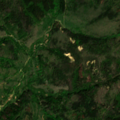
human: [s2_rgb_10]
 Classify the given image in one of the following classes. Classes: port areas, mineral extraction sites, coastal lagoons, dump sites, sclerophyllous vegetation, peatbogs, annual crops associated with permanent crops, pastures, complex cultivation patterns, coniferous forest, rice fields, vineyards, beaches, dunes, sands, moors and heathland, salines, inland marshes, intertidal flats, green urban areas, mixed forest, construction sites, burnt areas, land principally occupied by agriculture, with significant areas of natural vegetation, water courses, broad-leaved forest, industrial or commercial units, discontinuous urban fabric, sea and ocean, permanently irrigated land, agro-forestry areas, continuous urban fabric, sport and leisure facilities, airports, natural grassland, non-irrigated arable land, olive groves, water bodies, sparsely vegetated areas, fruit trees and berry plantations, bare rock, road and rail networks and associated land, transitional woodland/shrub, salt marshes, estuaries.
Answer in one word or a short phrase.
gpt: pastures, land principally occupied by agriculture, with significant areas of natural vegetation, coniferous forest, mixed forest